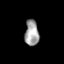
Tissue: prostate
Cell type: T cells
Senescence score: 0.2854
Nuclear area (px): 351
Mean DAPI intensity: 163.006